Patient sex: M
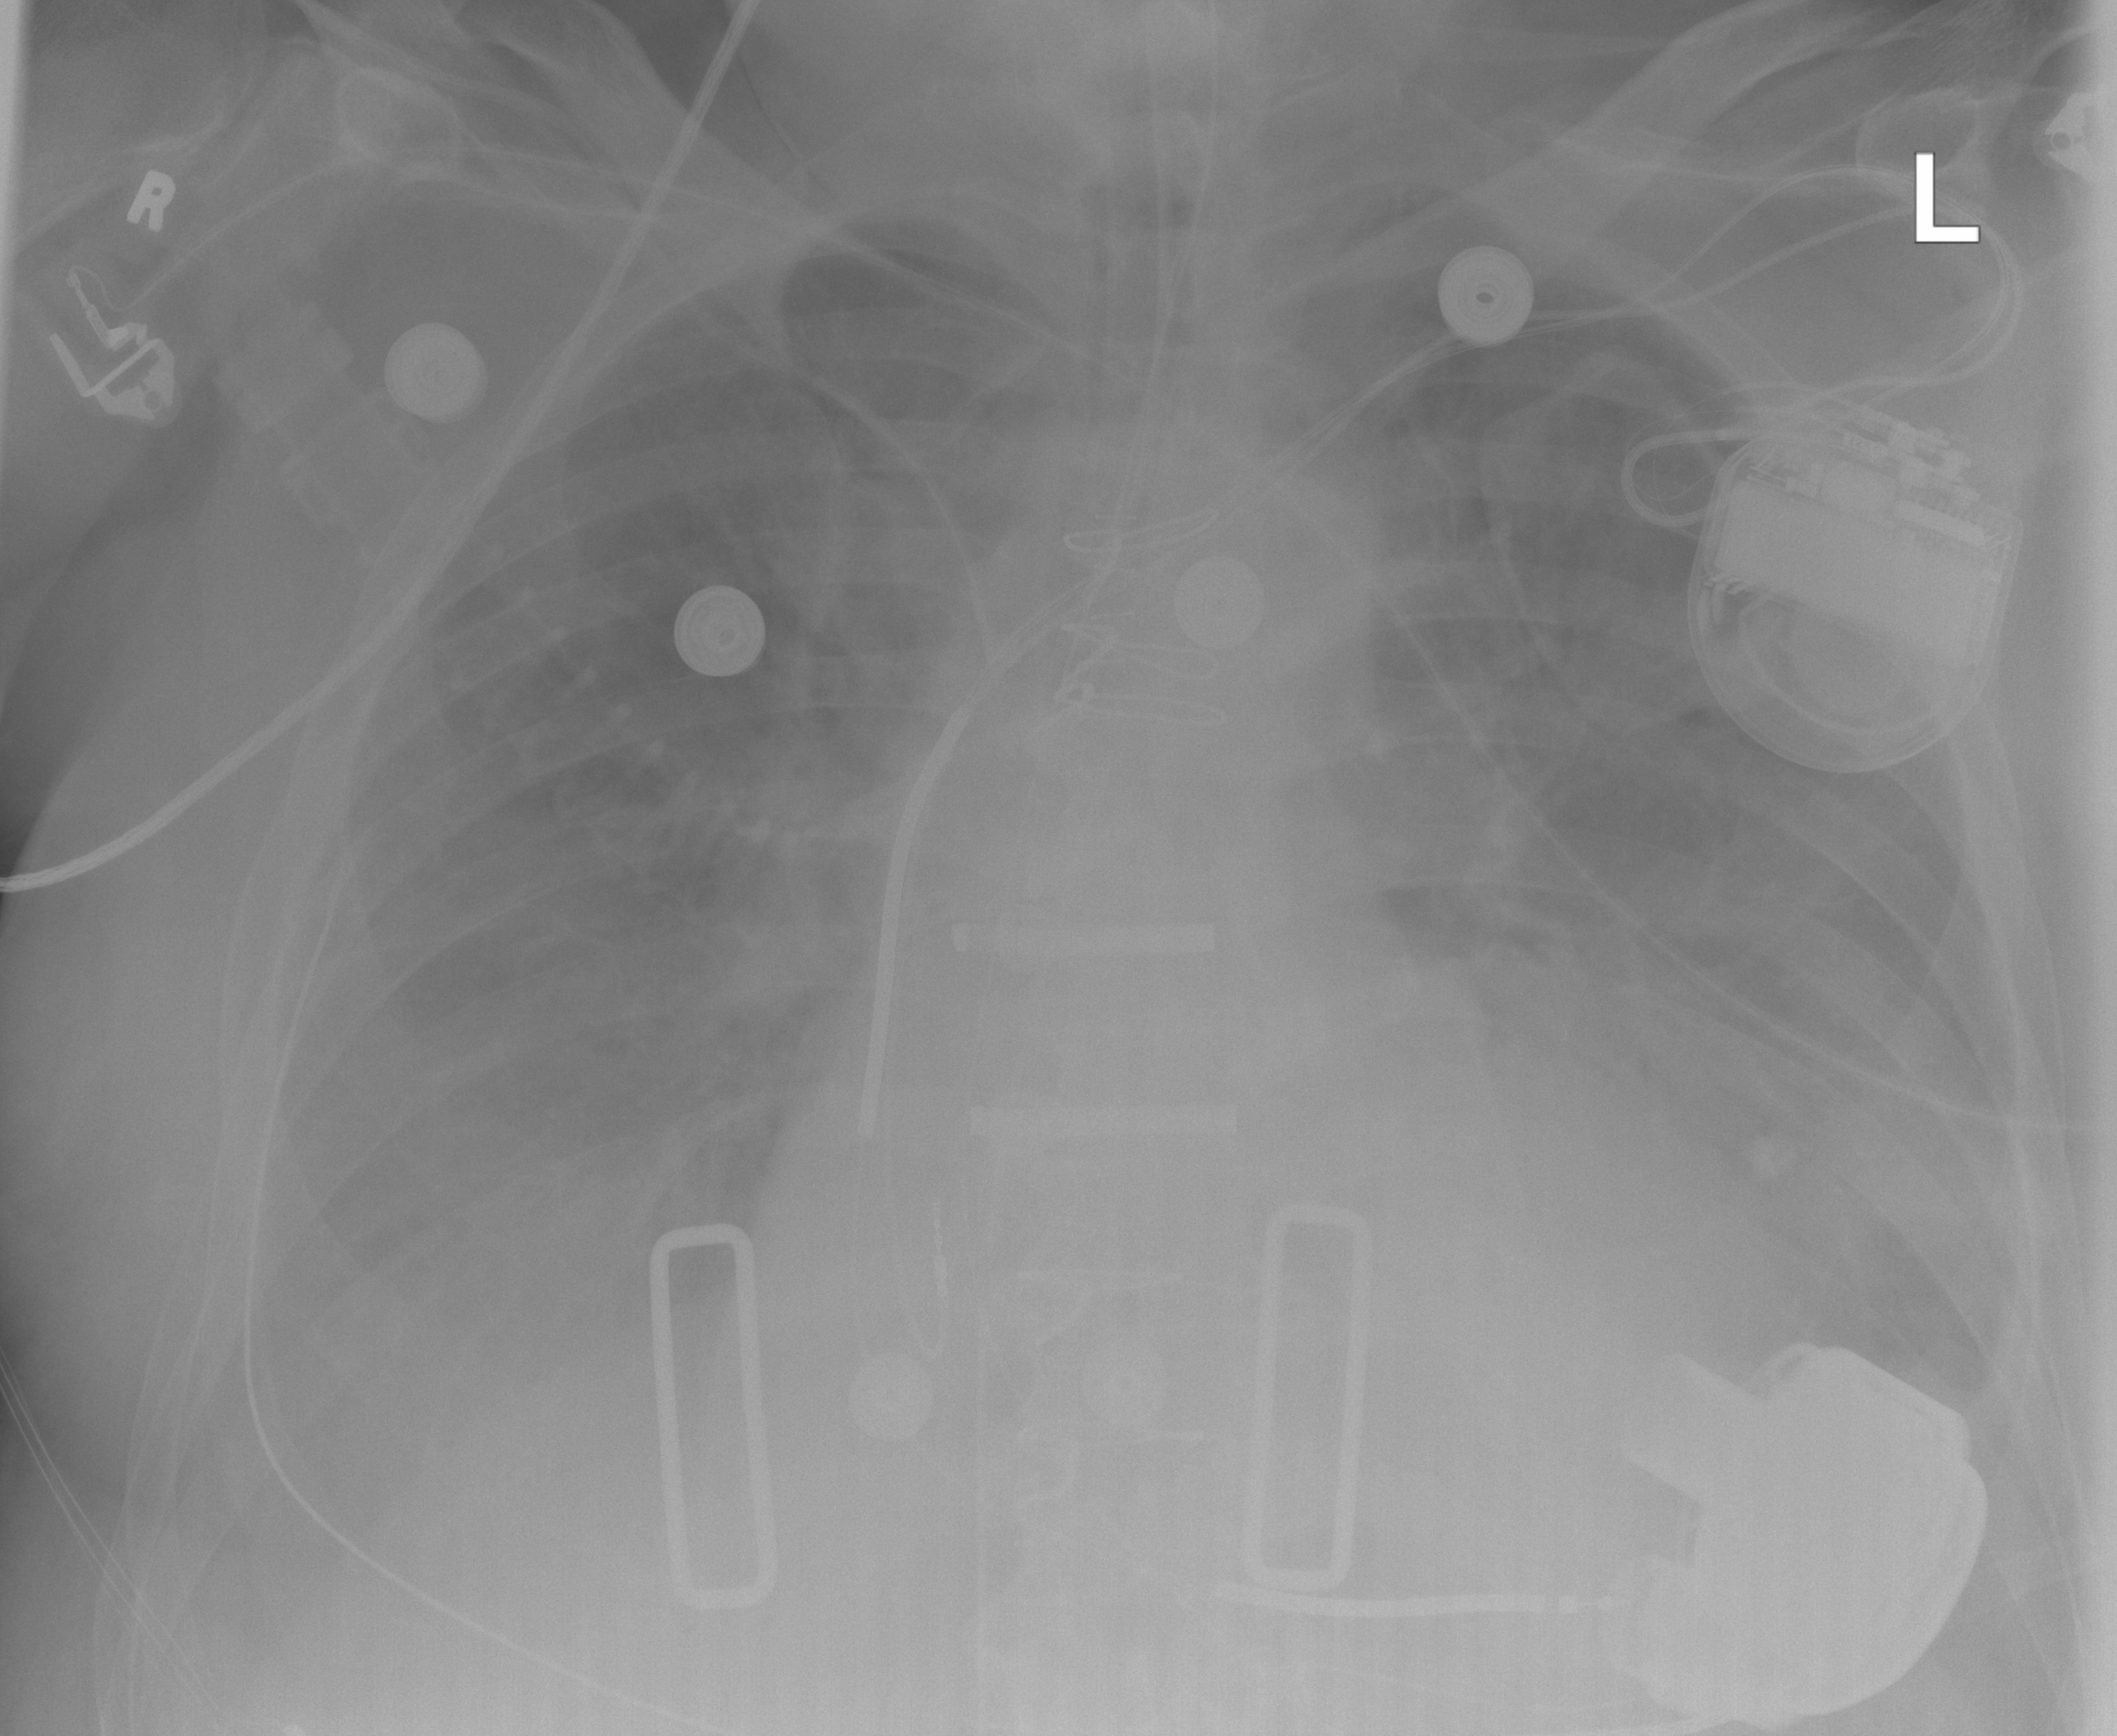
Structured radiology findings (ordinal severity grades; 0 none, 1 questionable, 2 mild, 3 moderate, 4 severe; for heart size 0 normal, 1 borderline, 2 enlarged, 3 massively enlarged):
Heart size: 3
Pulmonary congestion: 2
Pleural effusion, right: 2
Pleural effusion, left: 2
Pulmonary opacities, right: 0
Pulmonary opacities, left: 0
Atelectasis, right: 0
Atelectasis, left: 2